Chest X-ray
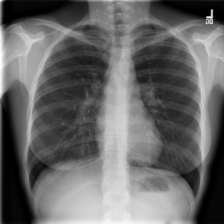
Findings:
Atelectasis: negative
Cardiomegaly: negative
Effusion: negative
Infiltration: negative
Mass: negative
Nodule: negative
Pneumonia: negative
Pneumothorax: negative
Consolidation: negative
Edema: negative
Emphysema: negative
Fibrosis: negative
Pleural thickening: negative
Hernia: negative